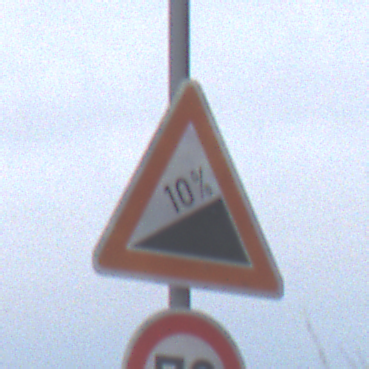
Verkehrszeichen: Steigung10
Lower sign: Geschwindigkeit70
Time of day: MorningAfternoon
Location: Outdoor (Suburban)
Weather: Overcast
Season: NotSpecified
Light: Natural